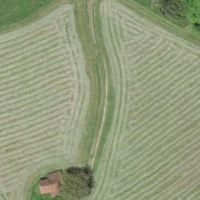
EUNIS habitat code: 24
Species observed at this site:
Lythrum salicaria